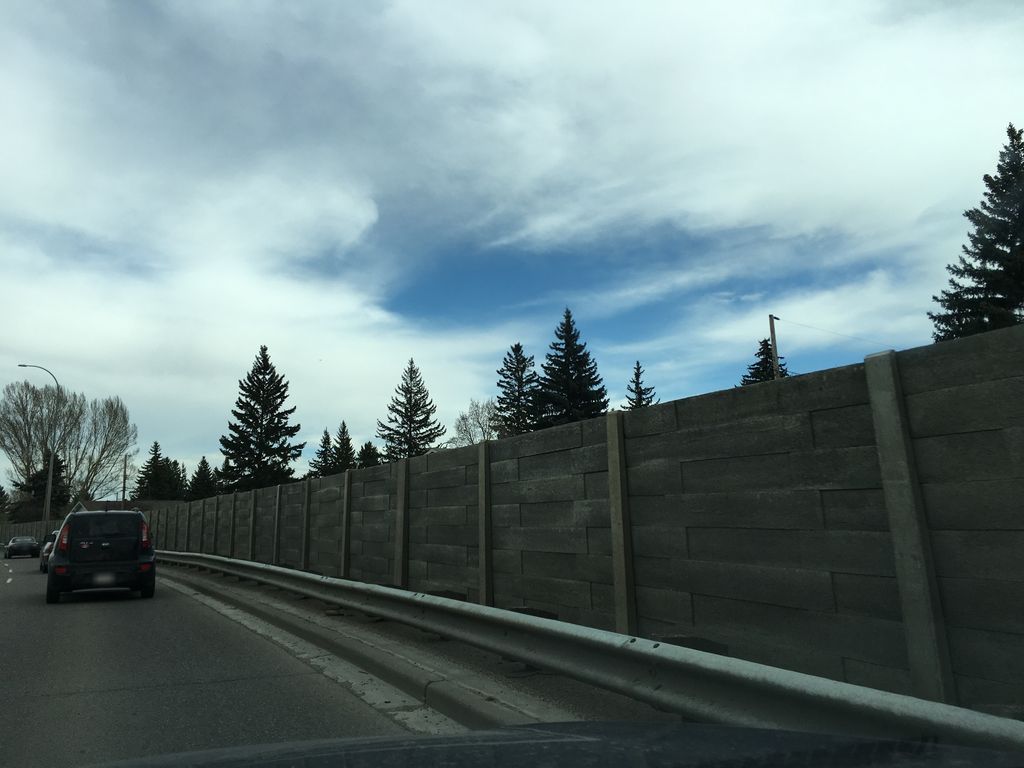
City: calgary